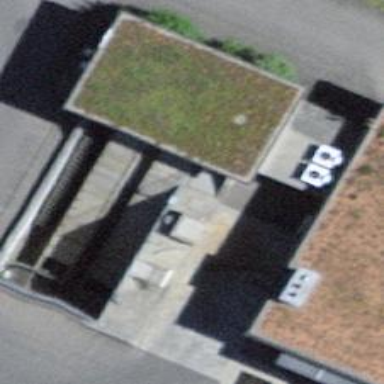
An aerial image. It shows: Service building.